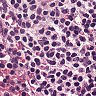
Metastatic tissue present: no